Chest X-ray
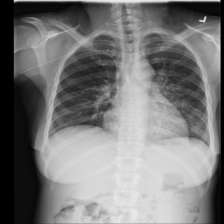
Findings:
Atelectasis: negative
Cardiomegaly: negative
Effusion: negative
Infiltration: positive
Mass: negative
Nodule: positive
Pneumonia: negative
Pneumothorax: negative
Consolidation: negative
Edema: negative
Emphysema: negative
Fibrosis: negative
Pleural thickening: negative
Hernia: negative